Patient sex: M
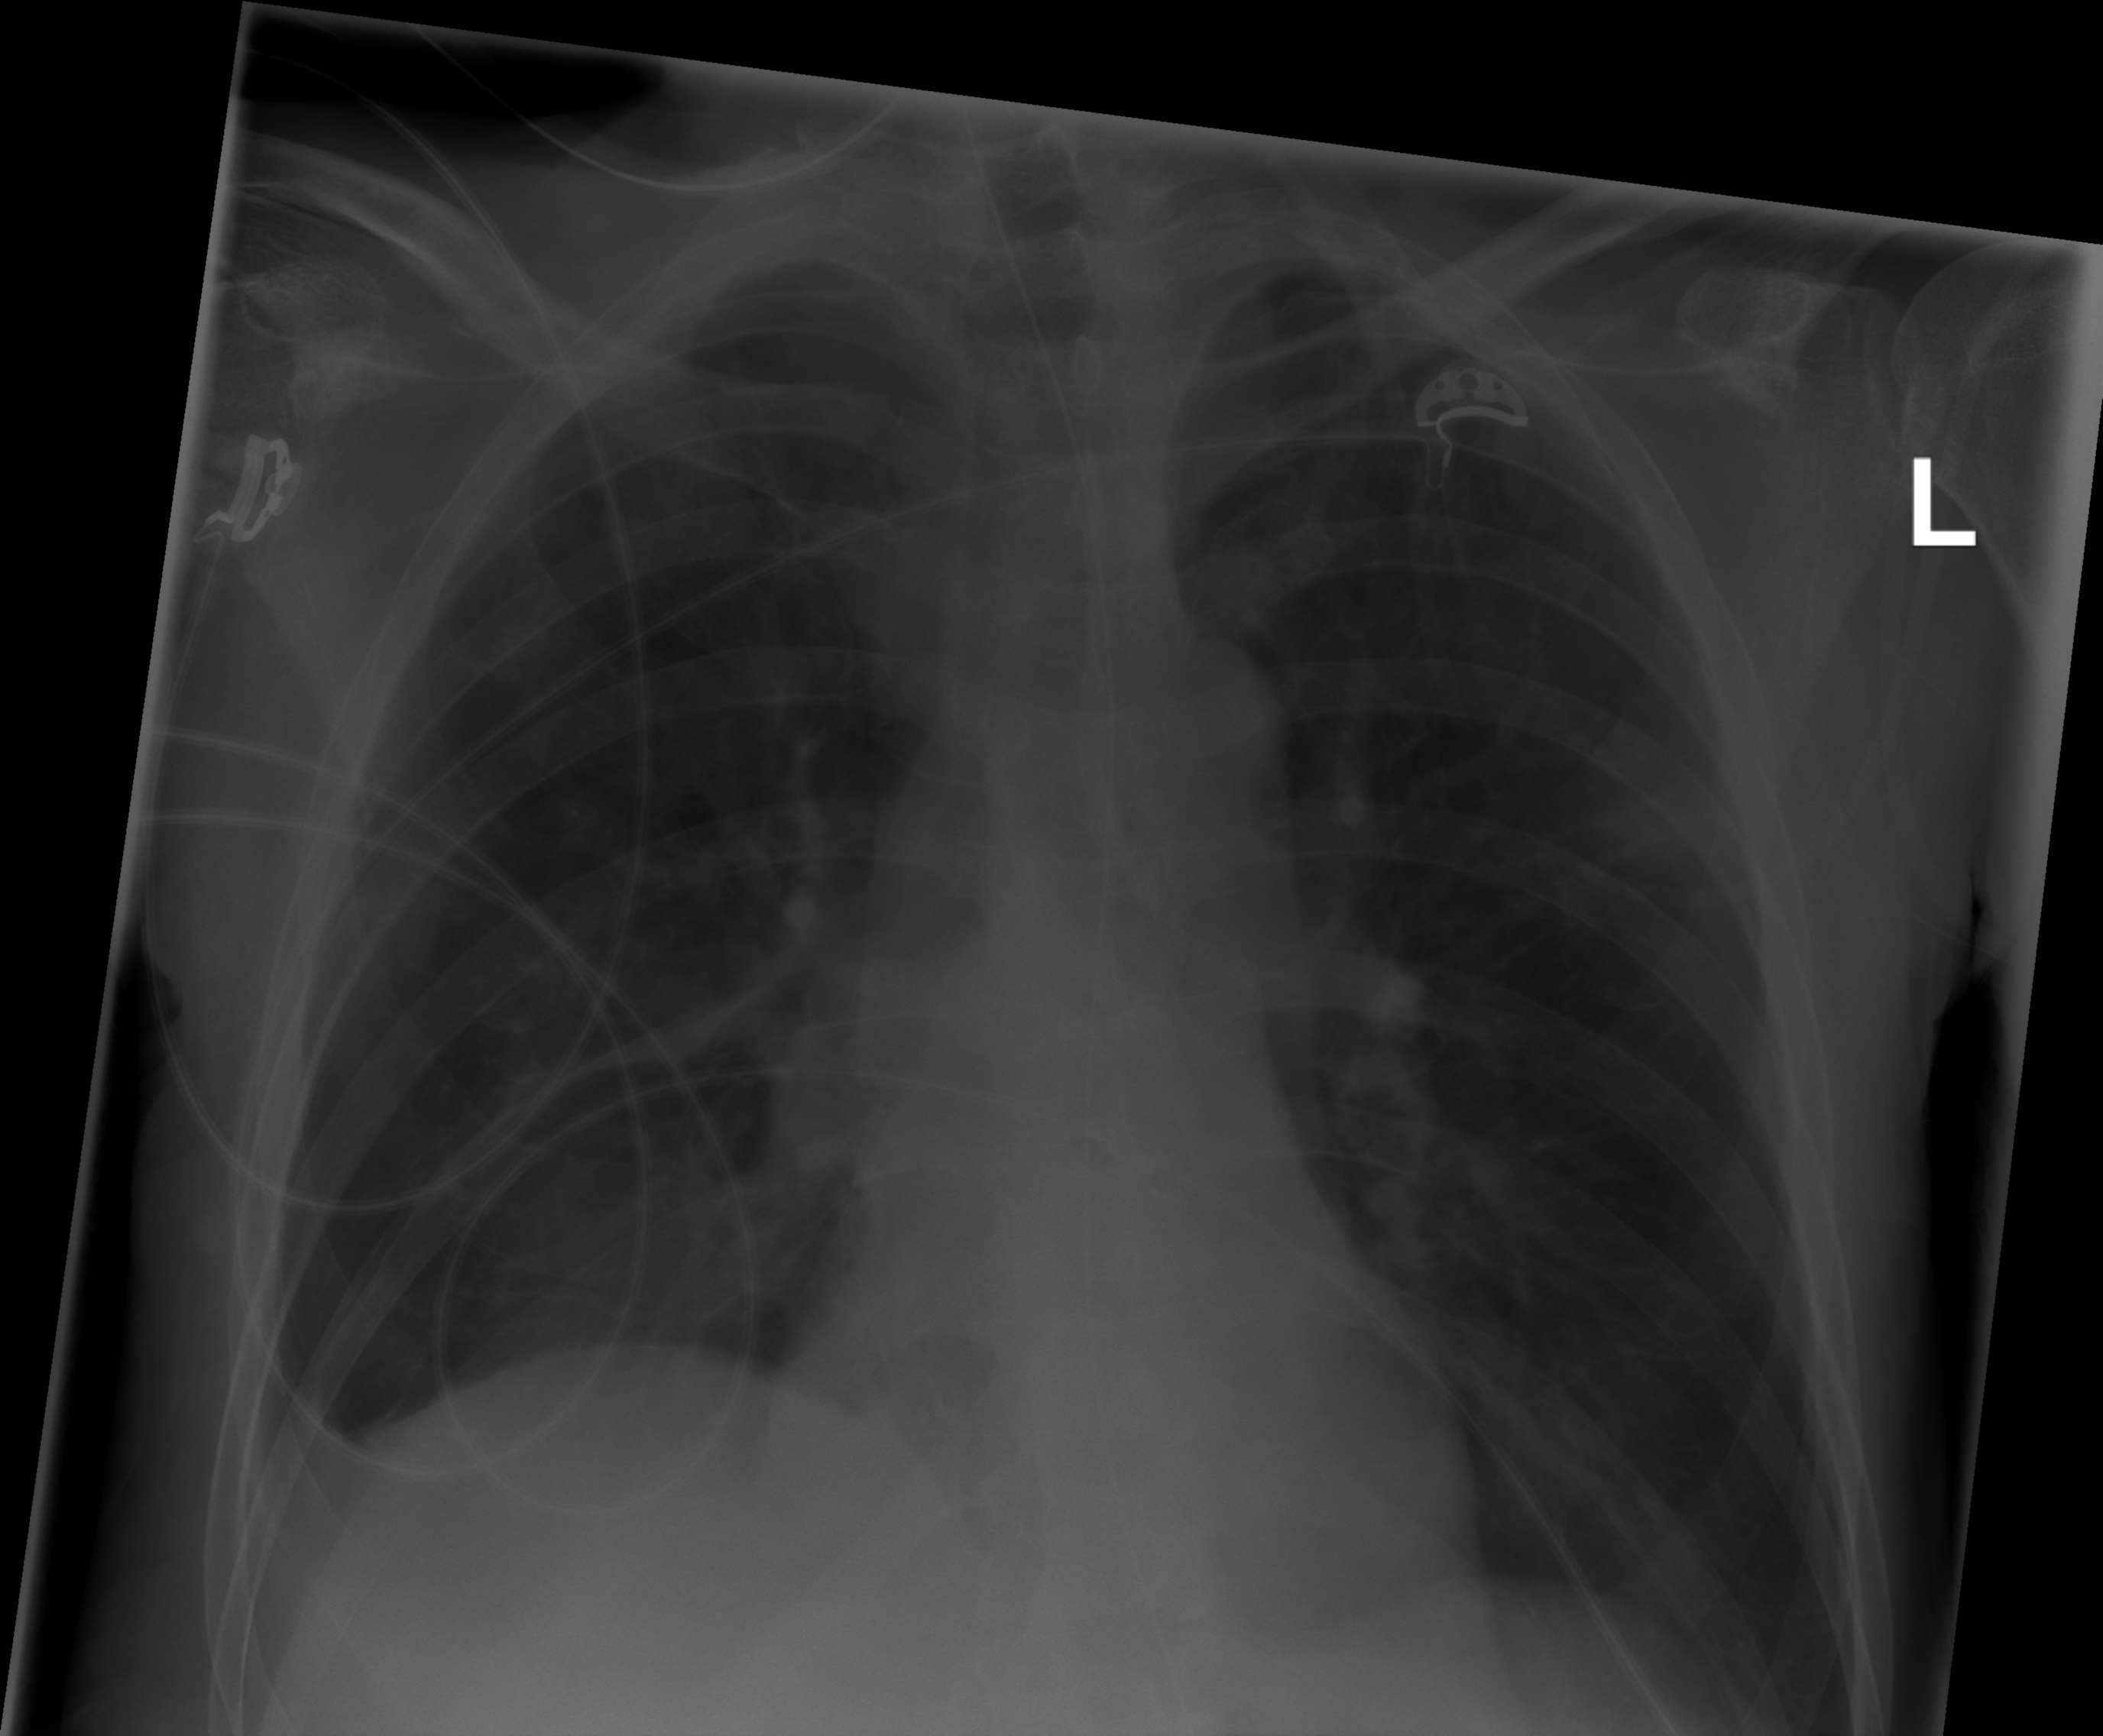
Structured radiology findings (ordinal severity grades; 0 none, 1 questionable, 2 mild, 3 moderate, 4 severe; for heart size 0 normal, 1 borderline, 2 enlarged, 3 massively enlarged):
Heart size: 0
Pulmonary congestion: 0
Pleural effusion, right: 2
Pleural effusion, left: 0
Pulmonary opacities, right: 0
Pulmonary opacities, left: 0
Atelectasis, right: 2
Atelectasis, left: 0